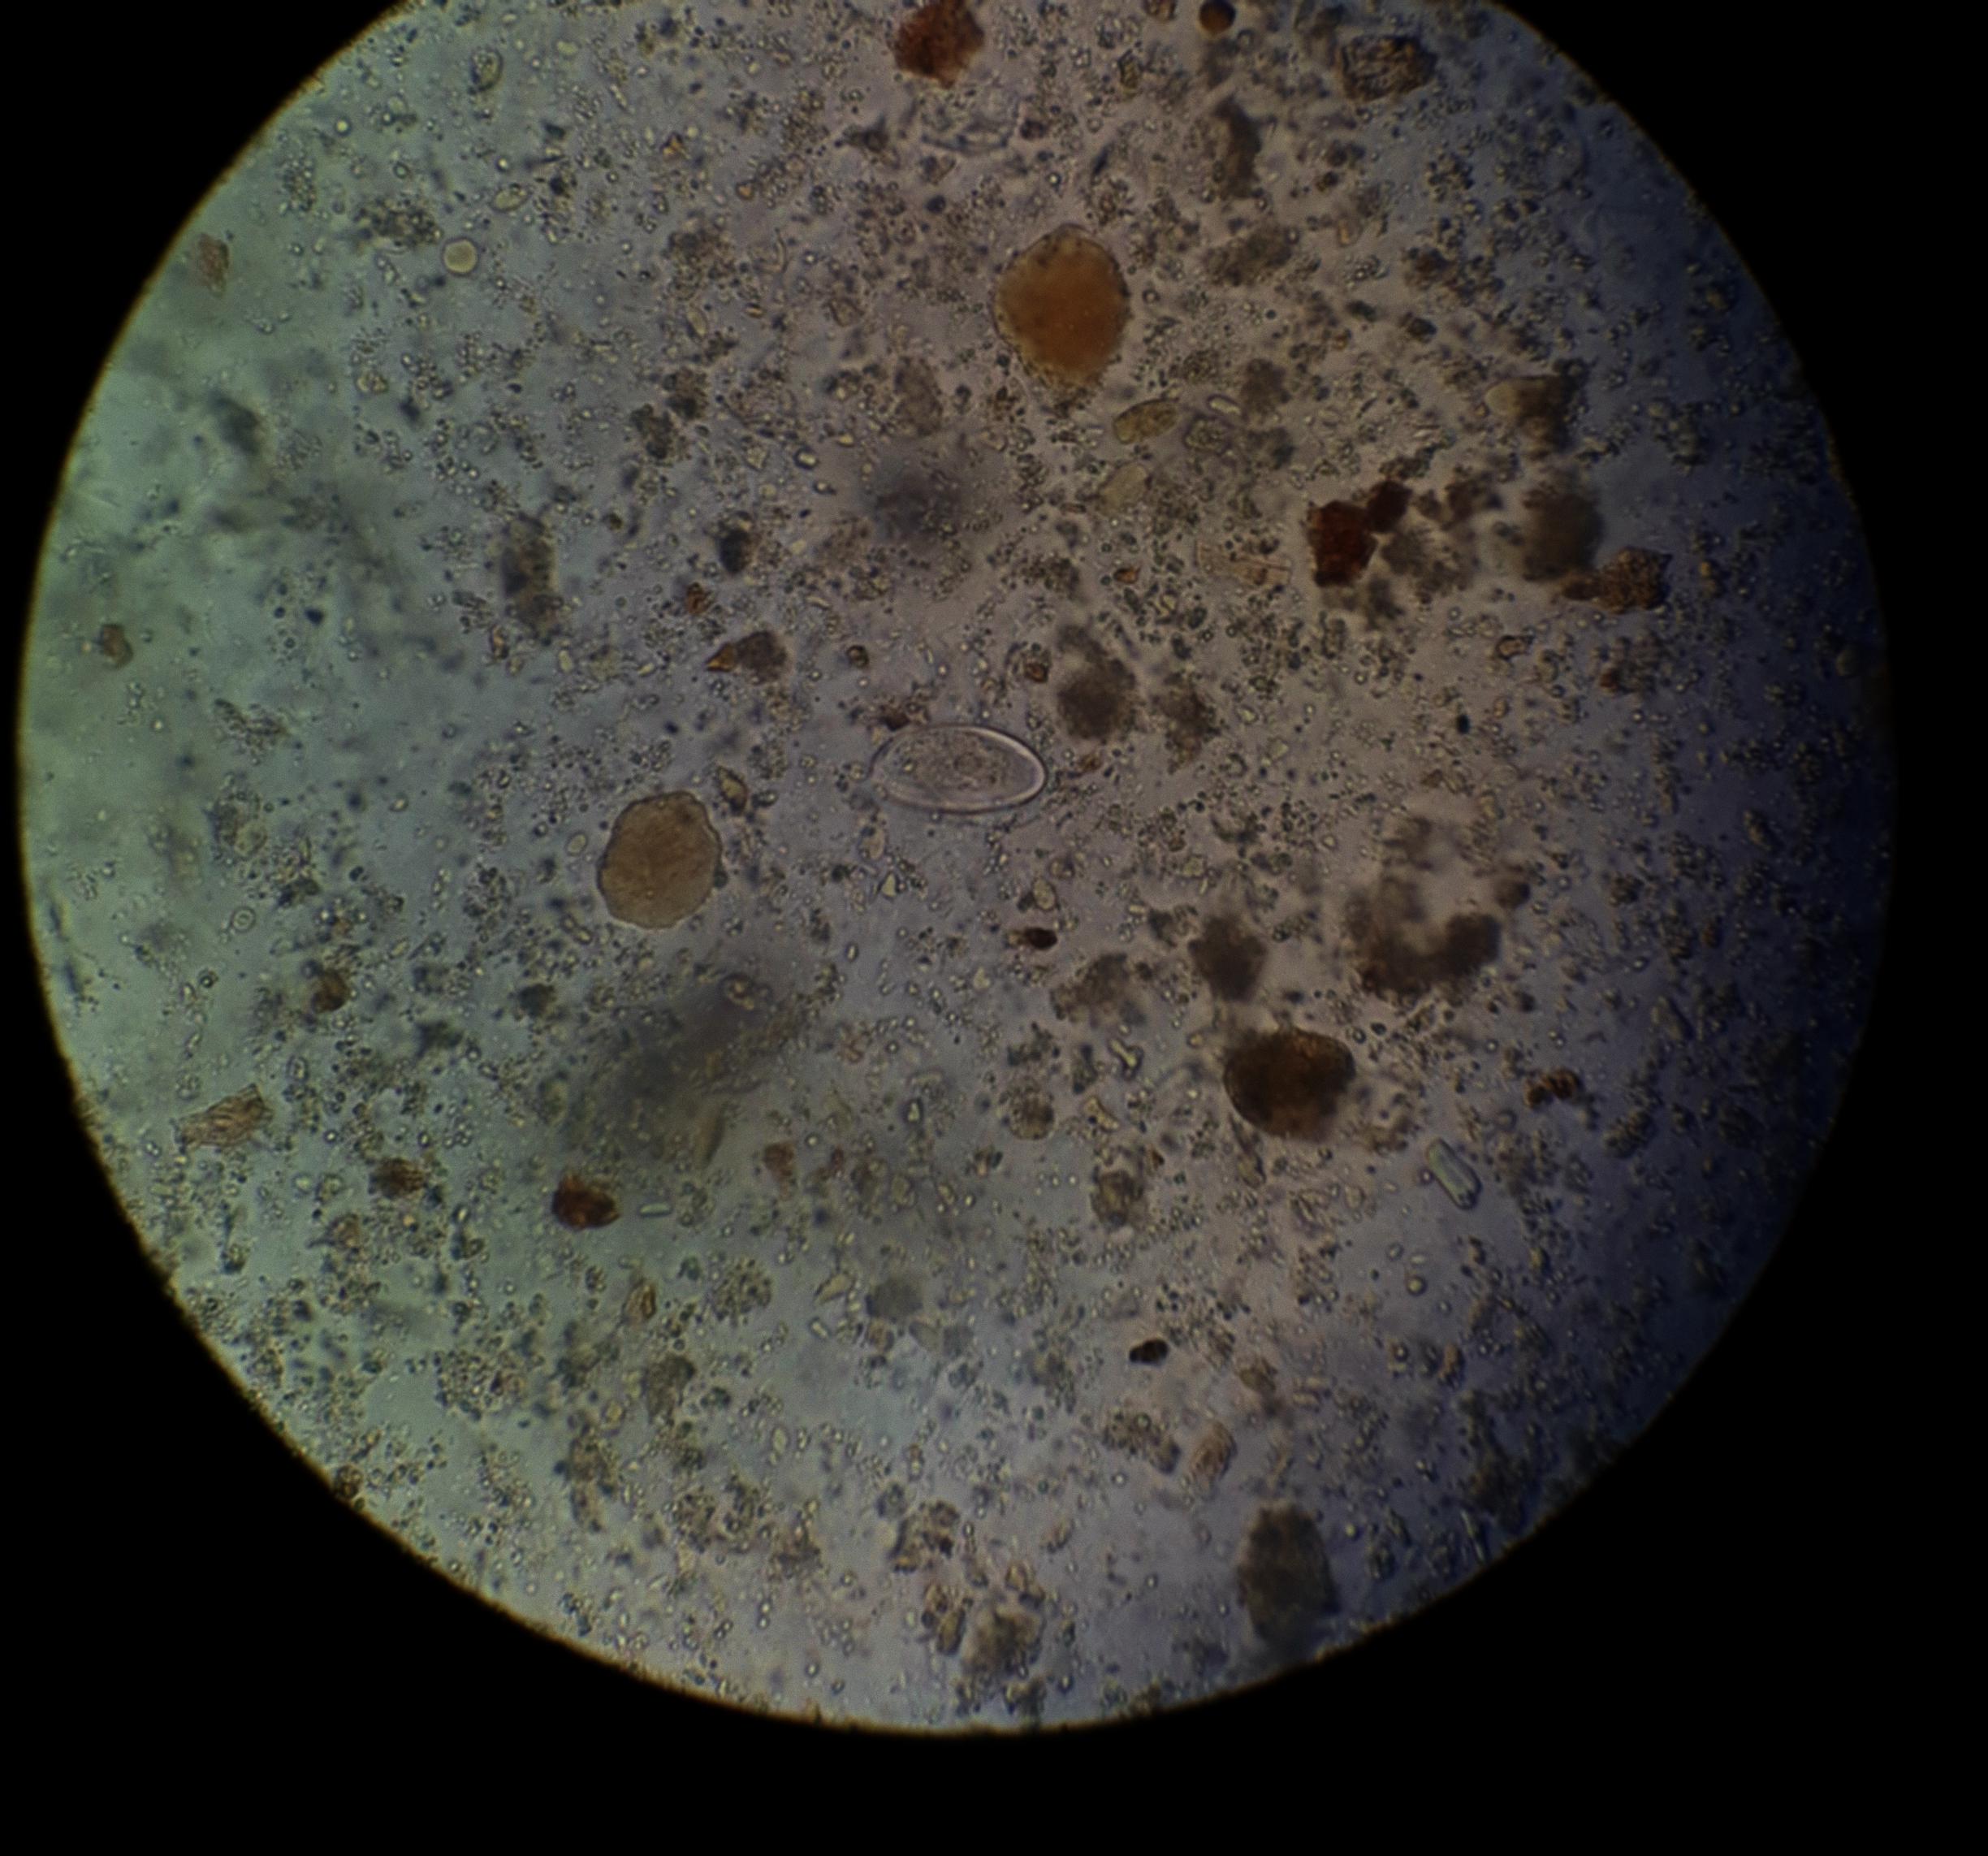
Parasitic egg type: Enterobius vermicularis